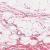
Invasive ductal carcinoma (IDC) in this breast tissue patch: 0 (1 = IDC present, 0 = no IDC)